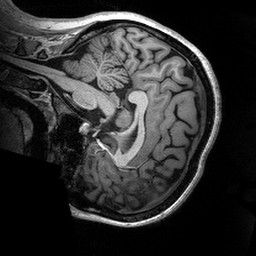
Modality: T1w
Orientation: sagittal
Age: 21
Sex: female
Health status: healthy
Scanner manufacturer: siemens
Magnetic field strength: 3 T
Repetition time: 2.53 s
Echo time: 0.00288 s